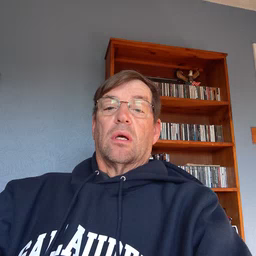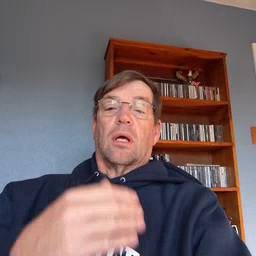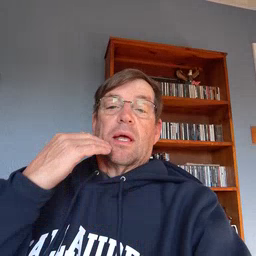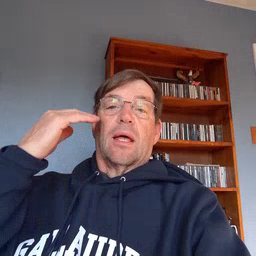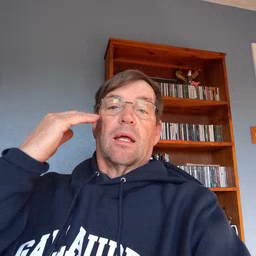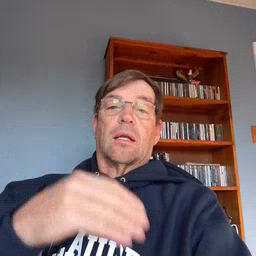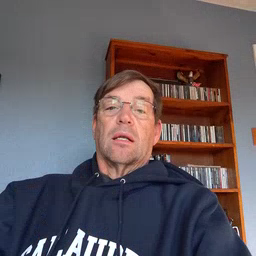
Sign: head